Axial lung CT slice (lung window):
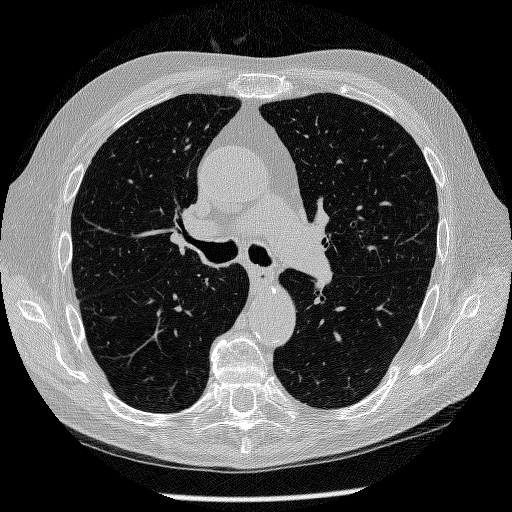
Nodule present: no